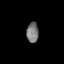
Tissue: prostate
Cell type: T cells
Senescence score: 0.6834
Nuclear area (px): 235
Mean DAPI intensity: 119.936